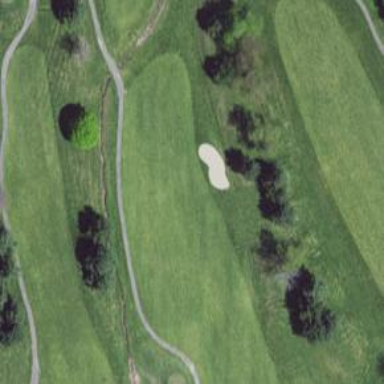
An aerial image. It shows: View of golf hole.